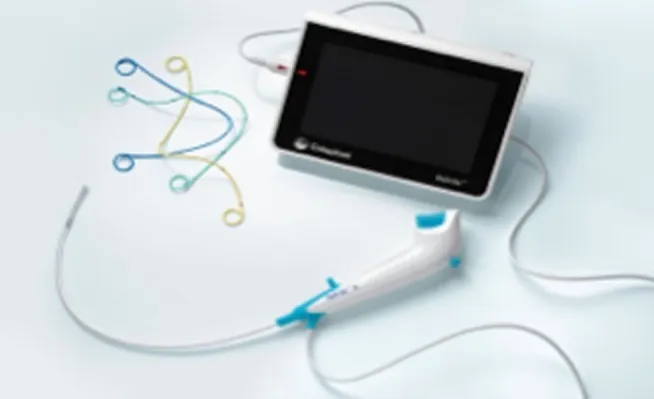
Showing the Isiris. with monitor.
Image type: radiology (x_ray)